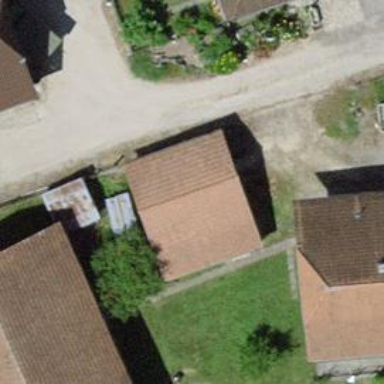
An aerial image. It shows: Garage building.